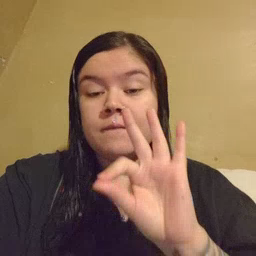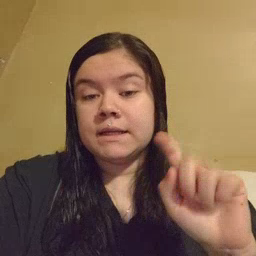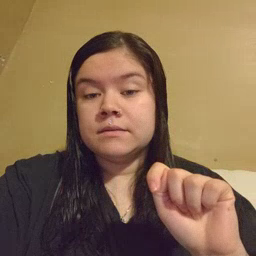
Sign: feet